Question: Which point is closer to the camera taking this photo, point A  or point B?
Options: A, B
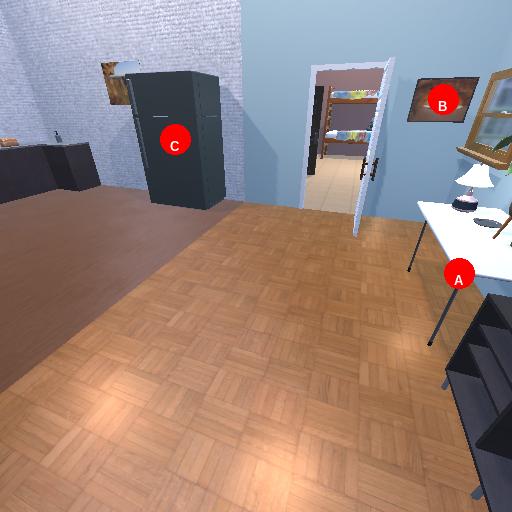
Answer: A